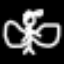
Label: angel